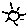
Label: sun